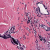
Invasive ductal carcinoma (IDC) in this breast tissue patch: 1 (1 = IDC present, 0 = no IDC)